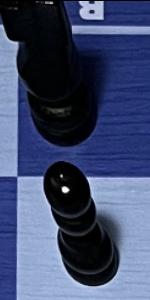
Label: Pawn_Black